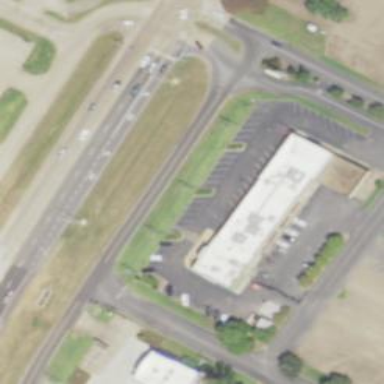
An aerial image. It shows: Retail building.